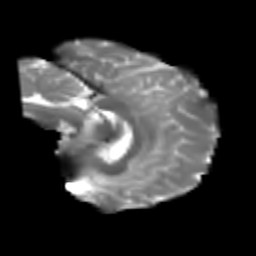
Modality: T2w
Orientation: sagittal
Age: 23
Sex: male
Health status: healthy